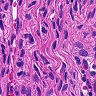
Metastatic tissue present: no